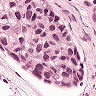
Metastatic tissue present: yes